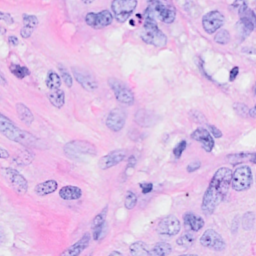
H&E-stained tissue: Breast